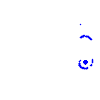
Particle: pion